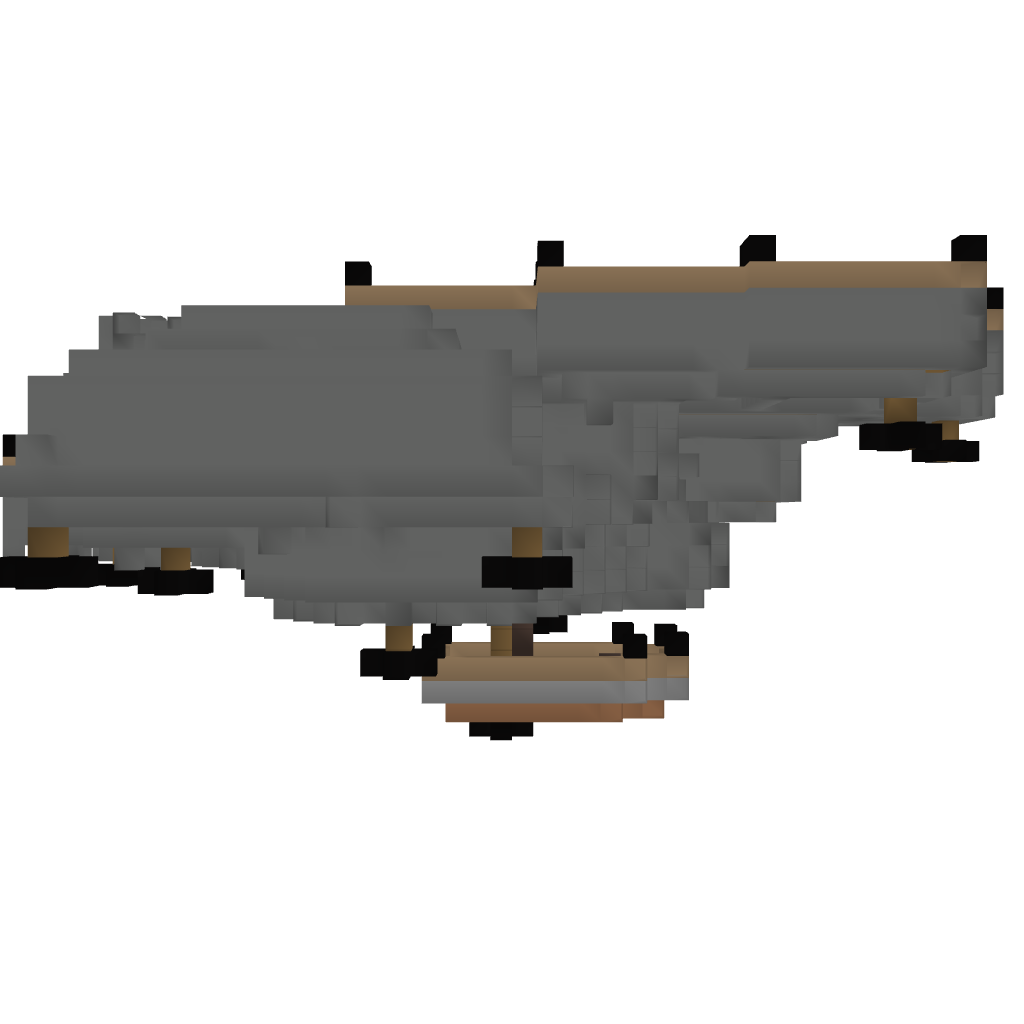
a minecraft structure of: Flying TreeHouse